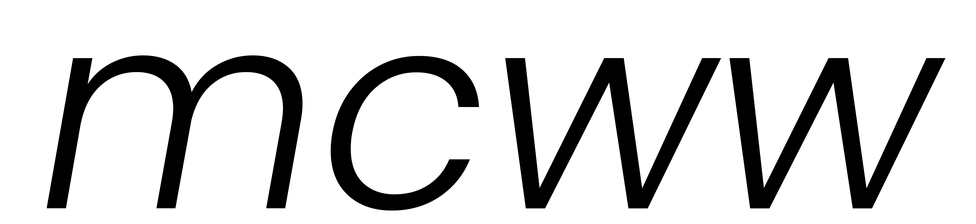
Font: Poppins-LightItalic